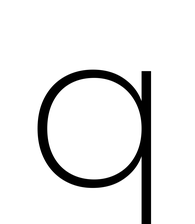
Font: Poppins-ExtraLight